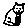
Label: cat